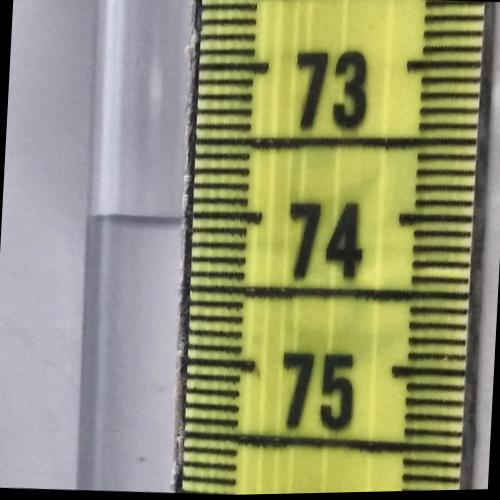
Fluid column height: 74.0 cm